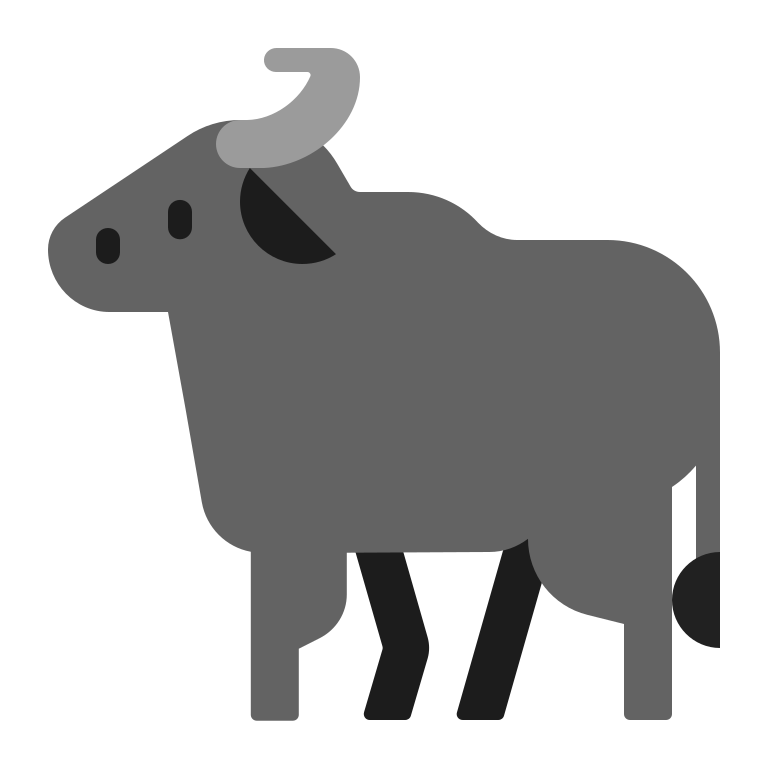
water buffalo flat